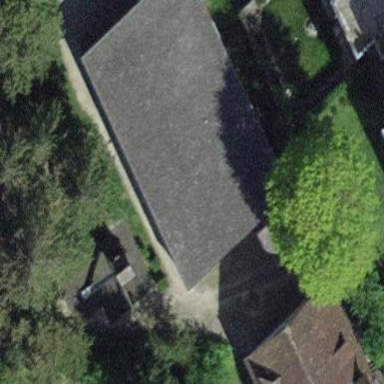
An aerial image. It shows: School building.